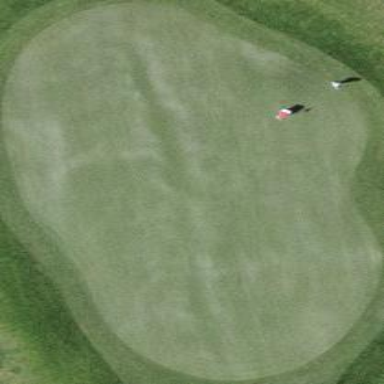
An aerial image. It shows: Green golf area with grass land use.